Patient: sex F, age 68
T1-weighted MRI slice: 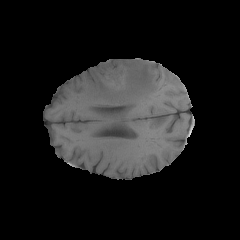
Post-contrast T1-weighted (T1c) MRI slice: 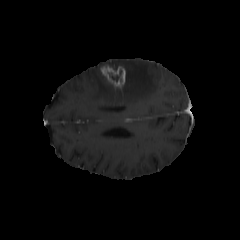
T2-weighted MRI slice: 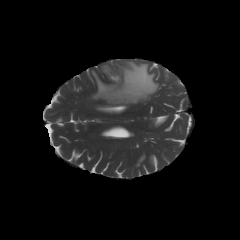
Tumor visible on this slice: yes
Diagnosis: Glioblastoma, IDH-wildtype
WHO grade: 4